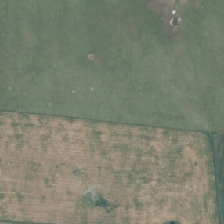
Land cover: shortrotation_cropland